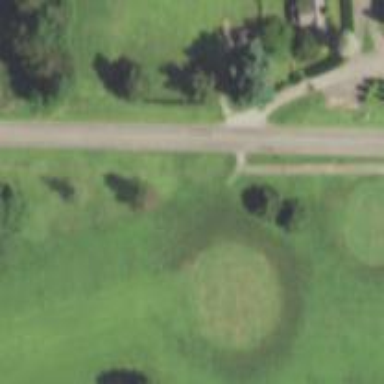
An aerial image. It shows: Path designed for golf carts.